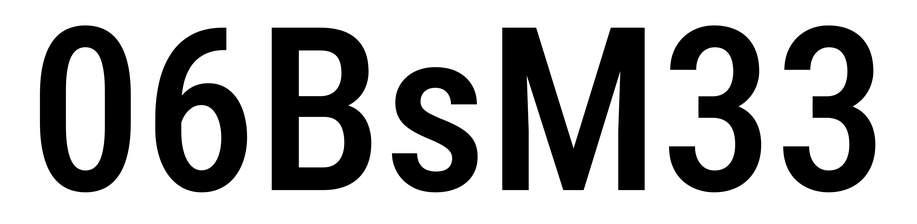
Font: Roboto_Condensed_Medium